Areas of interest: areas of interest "Shanxi Bige Star Car Sales and Service Co., Ltd."
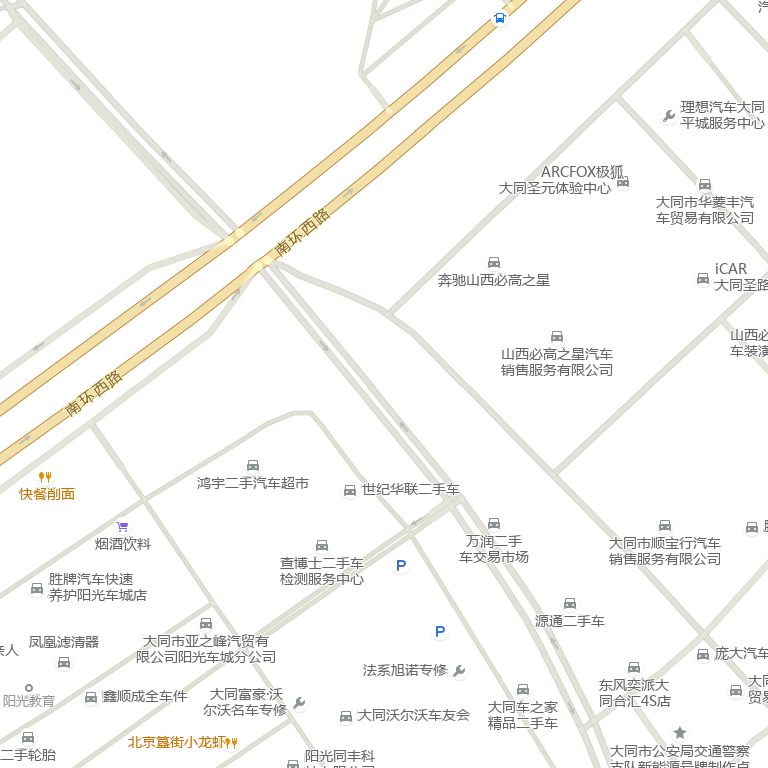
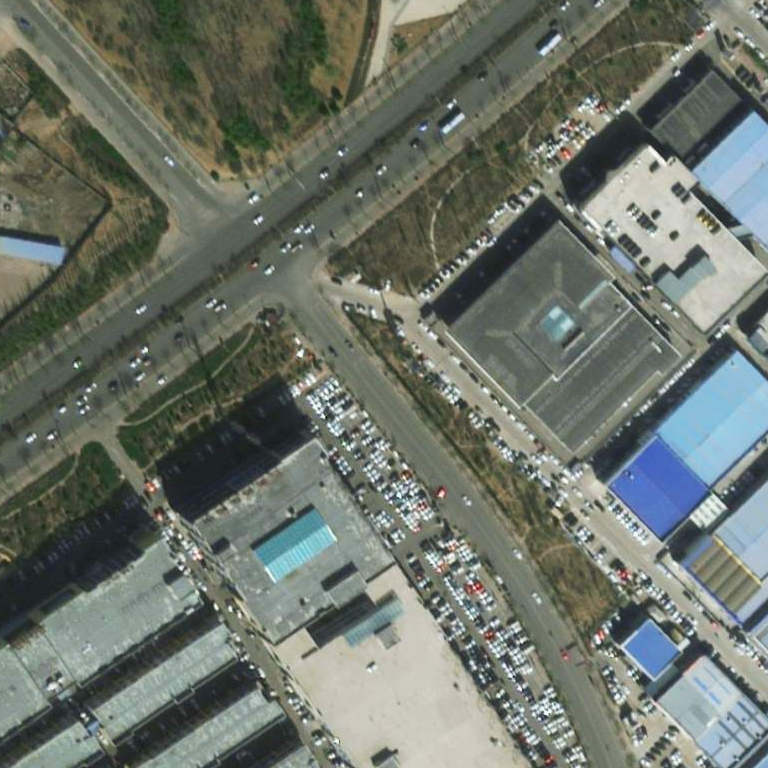